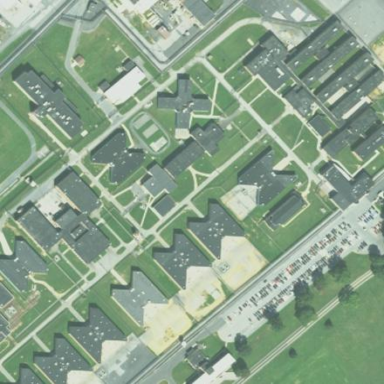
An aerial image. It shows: Prison.